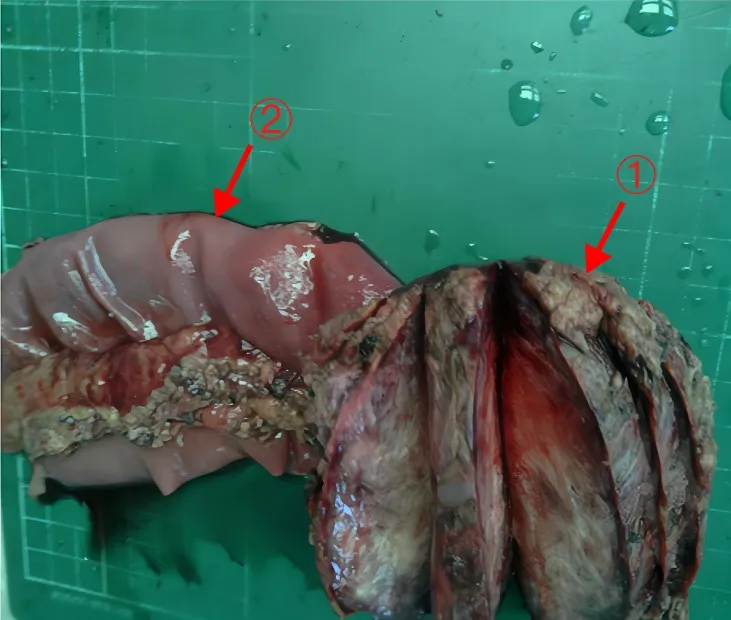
The tumor and part of the jejunum of Case 2 Arrows 1: The tumor (8.5x7x5cm). Arrows 2: Part of the jejunum (20cm).
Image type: medical_photograph (other_medical_photograph)